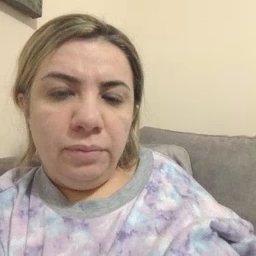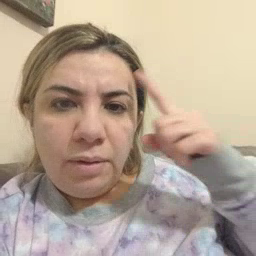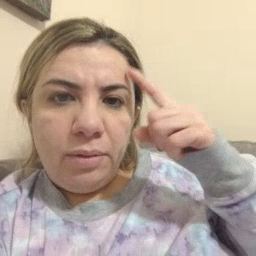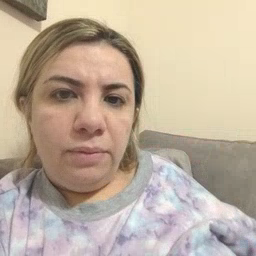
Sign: think